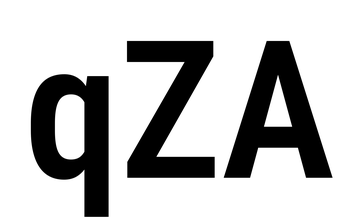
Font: Roboto_Condensed_SemiBold